Question: Is there a way to get the last run date from the cache refresh page for a SSRS report and have that displayed on the report? I'd like the user to know when the data was last refreshed.

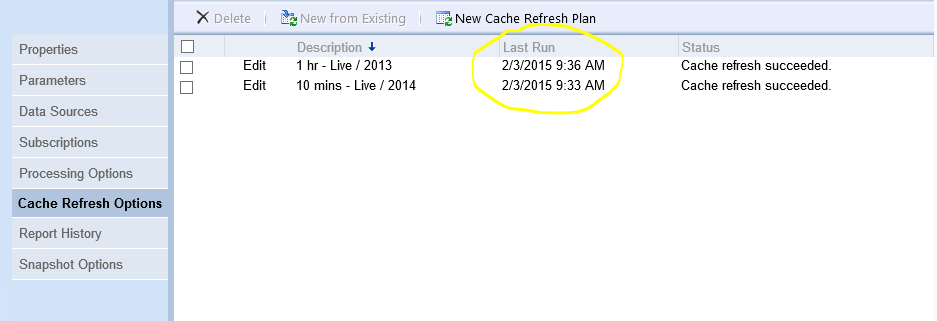
Answer: You can query the ReportServer database directly to accomplish this:
'''
SELECT MAX(els.TimeEnd) AS LastCacheRefresh
FROM dbo.ExecutionLogStorage AS els
INNER JOIN dbo.Catalog AS cat ON els.ReportID = cat.ItemID
WHERE els.RequestType = 2 --Refresh Cache
AND els.Status = 'rsSuccess'
AND cat.Name = 'MyReport'
'''
Also FYI, Microsoft does not support querying the ReportServer database directly, which means fields/schema could change in later versions of SSRS.